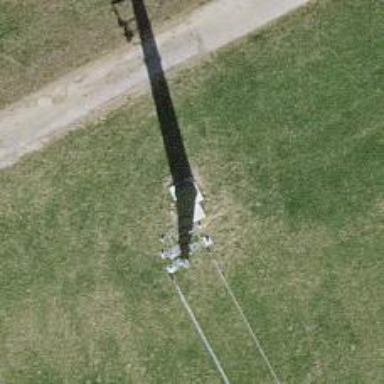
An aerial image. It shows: Power line with three cables.